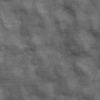
Label: not_dusty